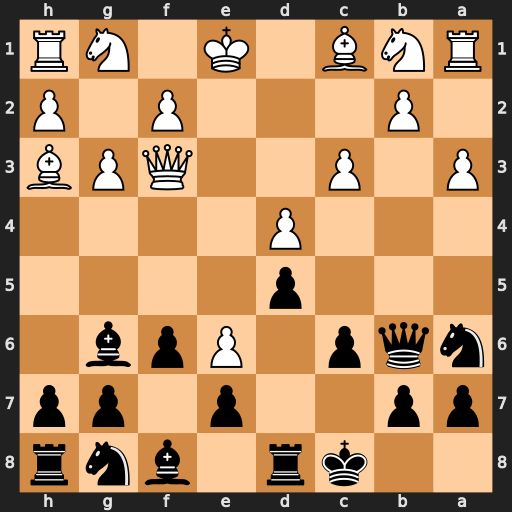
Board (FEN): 2kr1bnr/pp2p1pp/nqp1Ppb1/3p4/3P4/P1P2QPB/1P3P1P/RNB1K1NR
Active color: b
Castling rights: KQ
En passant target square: -
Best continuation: Be4 Qe2 Bxh1